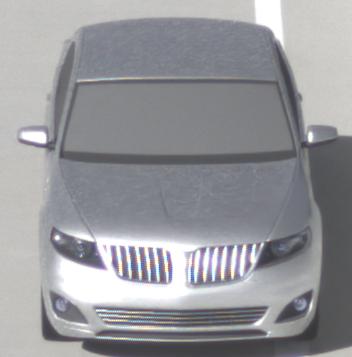
Make: Lincoln
Model: MKS
Detailed model: -
Model produced from: 2008
Model produced until: 2011
Doors: 4
Color: white
Road condition: dry road
Daytime: morning or afternoon
Contrast: high contrast